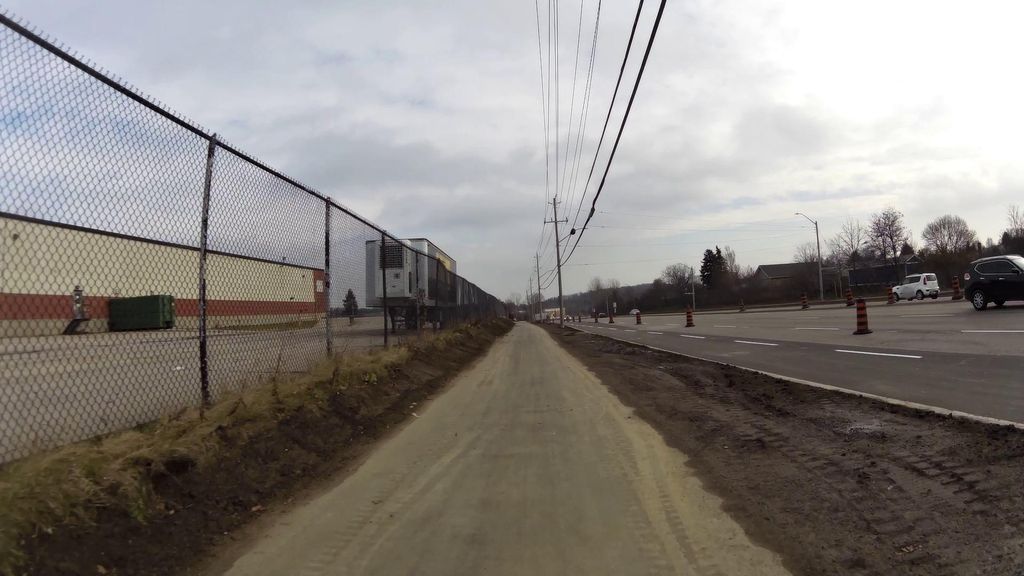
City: kitchener-waterloo